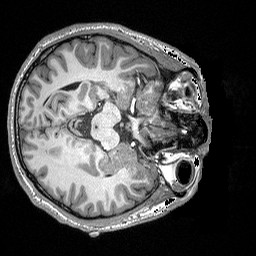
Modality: T1w
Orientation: axial
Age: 24
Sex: male
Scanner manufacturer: siemens
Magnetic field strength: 3 T
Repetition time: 2.3 s
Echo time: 0.00298 s